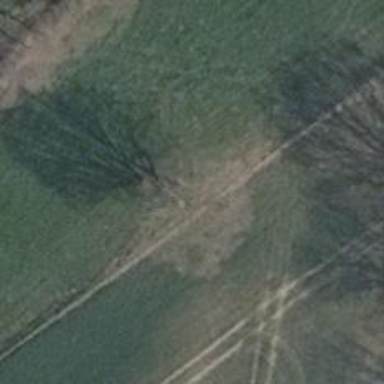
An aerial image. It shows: Deciduous broadleaved tree.